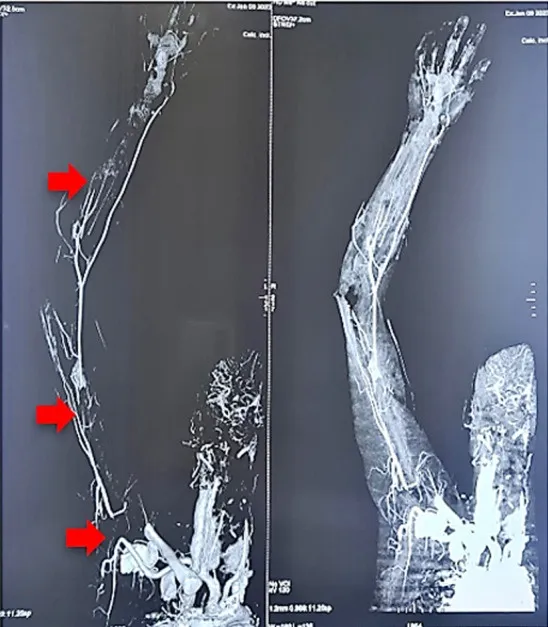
CT angiogram, showing thrombosed axillary, brachial and ulnar arteries.
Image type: radiology (ct)